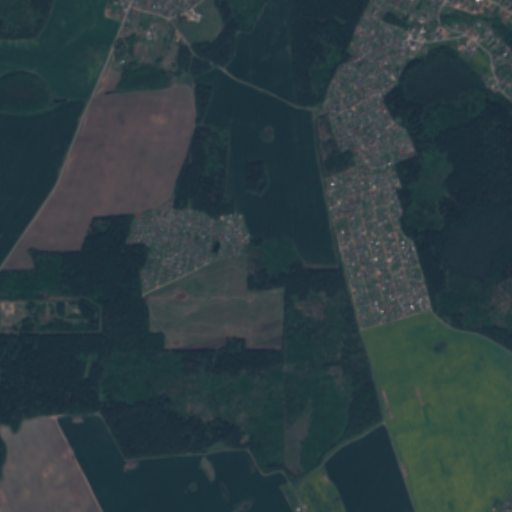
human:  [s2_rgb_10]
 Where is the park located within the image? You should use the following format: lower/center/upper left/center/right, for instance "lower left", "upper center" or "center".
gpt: The park is located in the upper left of the image.
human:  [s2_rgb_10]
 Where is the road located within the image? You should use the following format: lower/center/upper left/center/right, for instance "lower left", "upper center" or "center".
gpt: There is no road in the image.